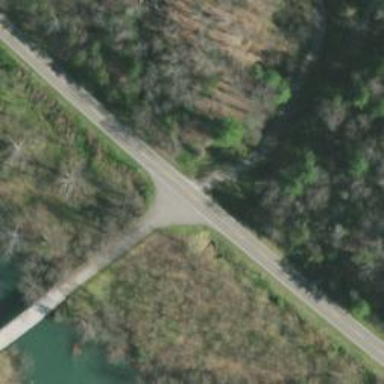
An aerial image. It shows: Culvert tunnel.